Interaction volume radius: 5 \u00c5
Interaction volume height: 15 \u00c5
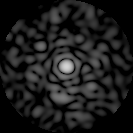
Disorder parameter: 0.7797